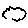
Label: cloud